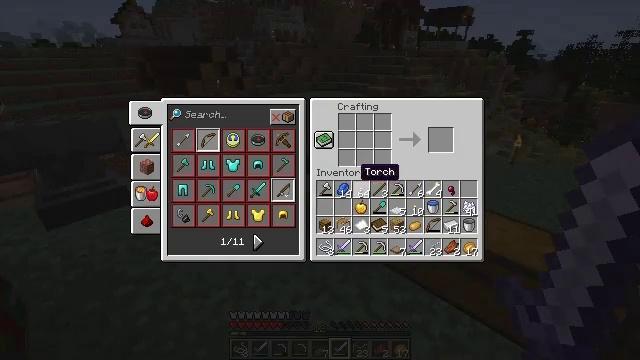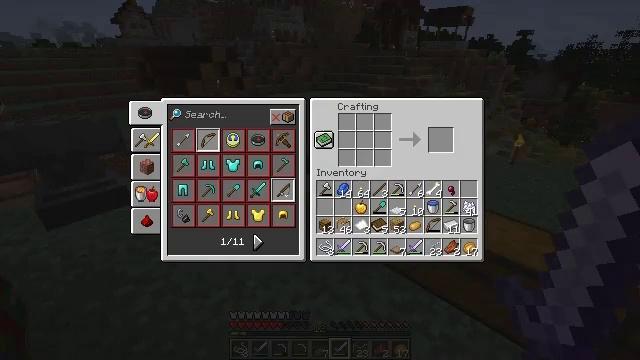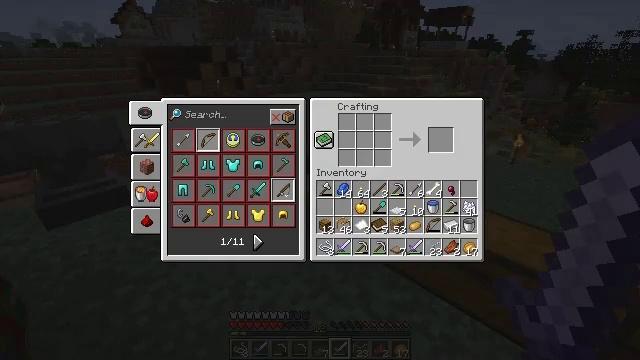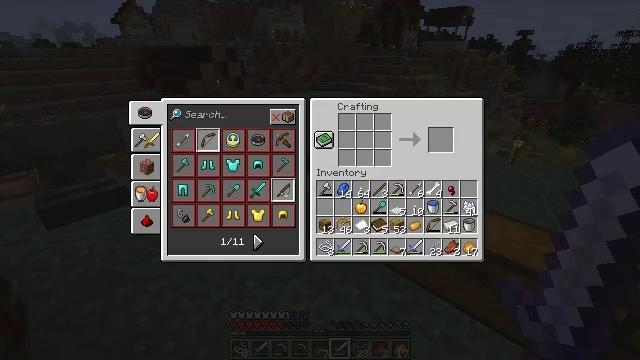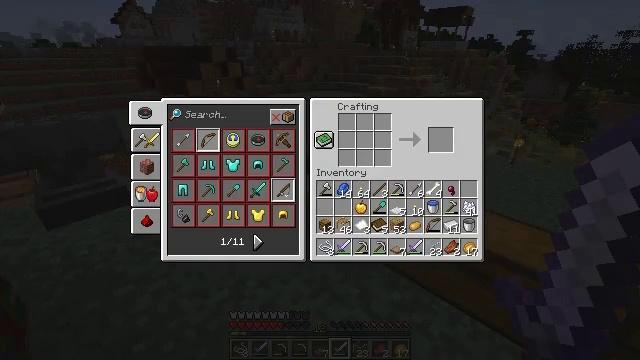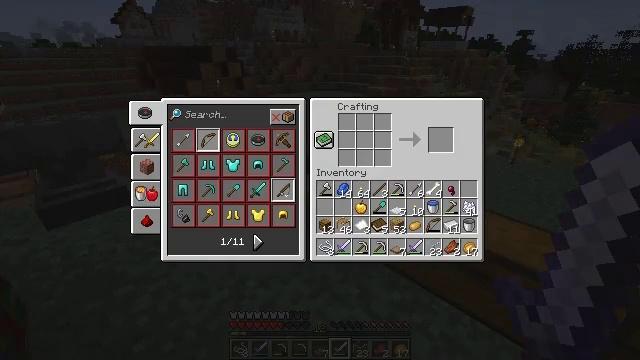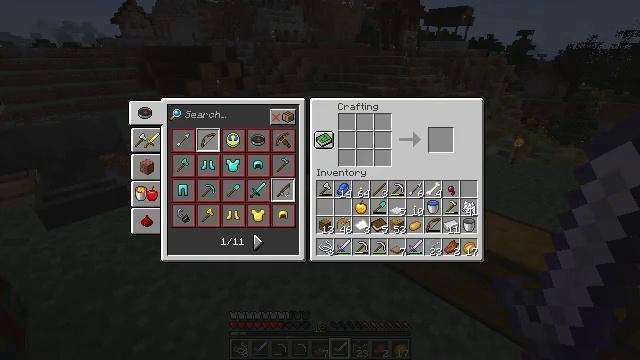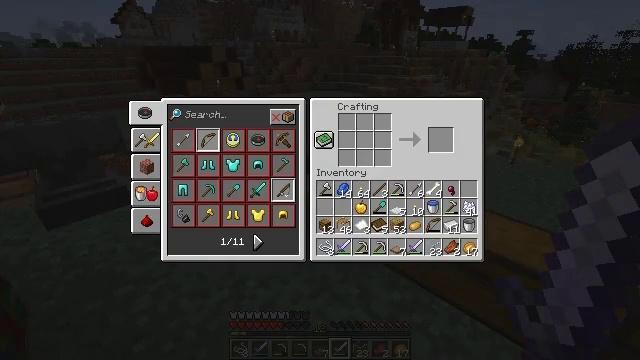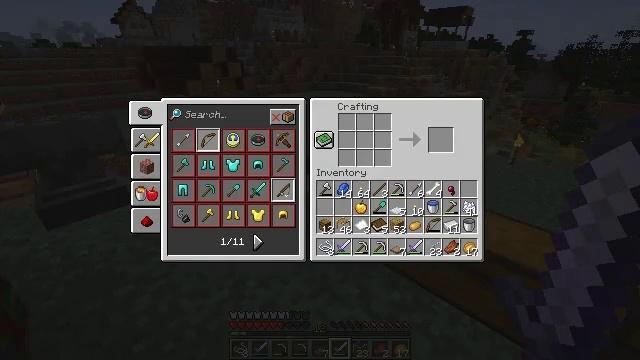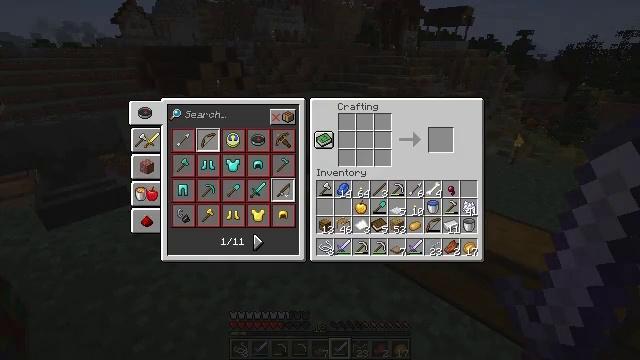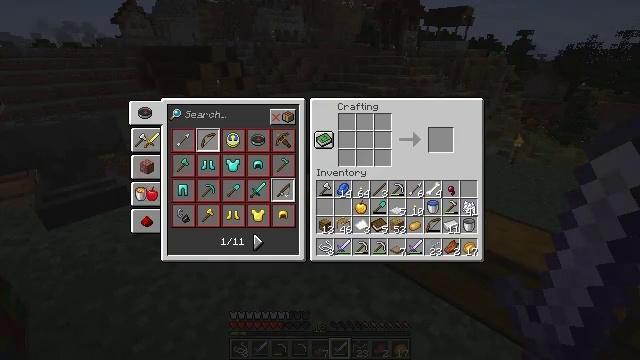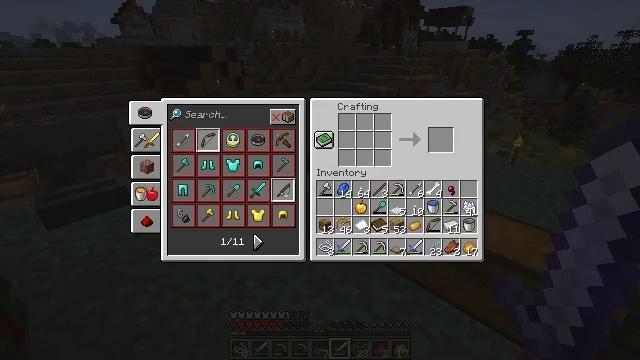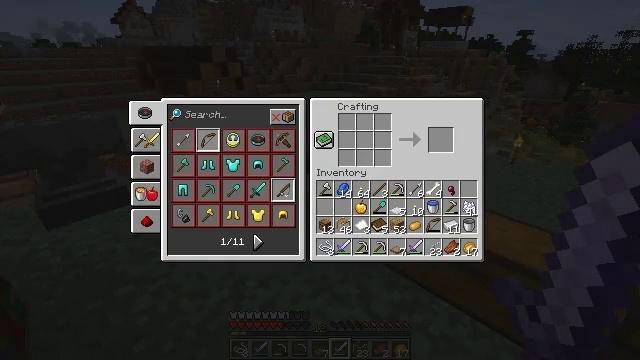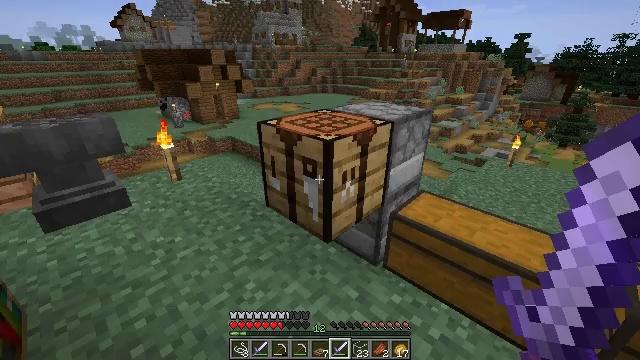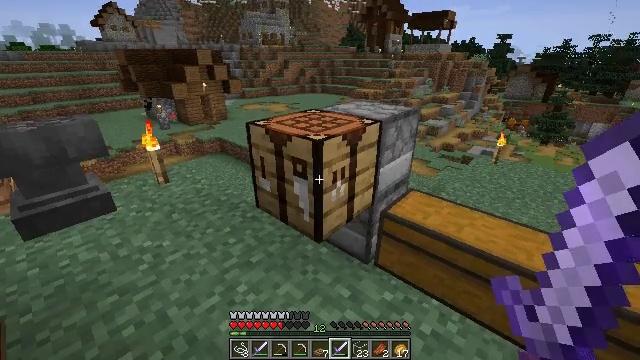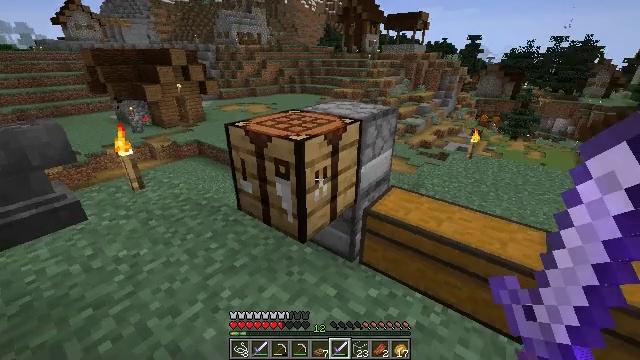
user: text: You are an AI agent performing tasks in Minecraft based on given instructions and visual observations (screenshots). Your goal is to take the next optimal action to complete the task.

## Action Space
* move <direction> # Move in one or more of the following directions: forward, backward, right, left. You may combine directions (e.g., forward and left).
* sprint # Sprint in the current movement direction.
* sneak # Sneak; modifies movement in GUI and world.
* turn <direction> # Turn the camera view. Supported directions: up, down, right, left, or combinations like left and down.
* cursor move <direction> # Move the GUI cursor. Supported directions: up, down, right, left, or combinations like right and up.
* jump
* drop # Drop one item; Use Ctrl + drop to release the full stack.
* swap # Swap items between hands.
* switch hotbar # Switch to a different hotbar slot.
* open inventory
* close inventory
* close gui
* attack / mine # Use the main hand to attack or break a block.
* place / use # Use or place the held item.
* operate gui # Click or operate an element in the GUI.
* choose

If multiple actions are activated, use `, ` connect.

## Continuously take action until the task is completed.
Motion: motion action
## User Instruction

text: Use the crafting table to make a bookshelf.
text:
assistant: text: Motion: cursor move right
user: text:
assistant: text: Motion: no_op
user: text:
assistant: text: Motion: no_op
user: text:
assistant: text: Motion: no_op
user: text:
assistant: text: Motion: no_op
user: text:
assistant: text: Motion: no_op
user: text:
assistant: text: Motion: no_op
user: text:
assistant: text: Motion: no_op
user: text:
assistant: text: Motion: no_op
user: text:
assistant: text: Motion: no_op
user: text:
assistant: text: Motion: no_op
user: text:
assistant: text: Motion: no_op
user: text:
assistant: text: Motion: no_op
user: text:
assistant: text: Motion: turn right, close gui
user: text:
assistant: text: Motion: turn right
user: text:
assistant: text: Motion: turn right and down
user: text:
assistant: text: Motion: turn right and down
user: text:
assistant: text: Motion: turn right and down
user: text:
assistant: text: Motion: turn right and down
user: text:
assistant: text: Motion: no_op
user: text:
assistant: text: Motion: no_op
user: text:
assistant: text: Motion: turn right
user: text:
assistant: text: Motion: turn right
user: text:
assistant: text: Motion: no_op
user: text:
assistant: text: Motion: no_op
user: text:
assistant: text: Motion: move forward
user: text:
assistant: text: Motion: move forward, turn right
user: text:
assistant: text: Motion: move forward, turn right
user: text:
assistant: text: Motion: move forward, turn right
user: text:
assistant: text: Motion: no_op